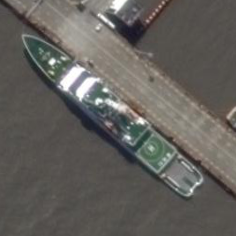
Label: cruiser